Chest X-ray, AP view. Patient: 68 years old, sex M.
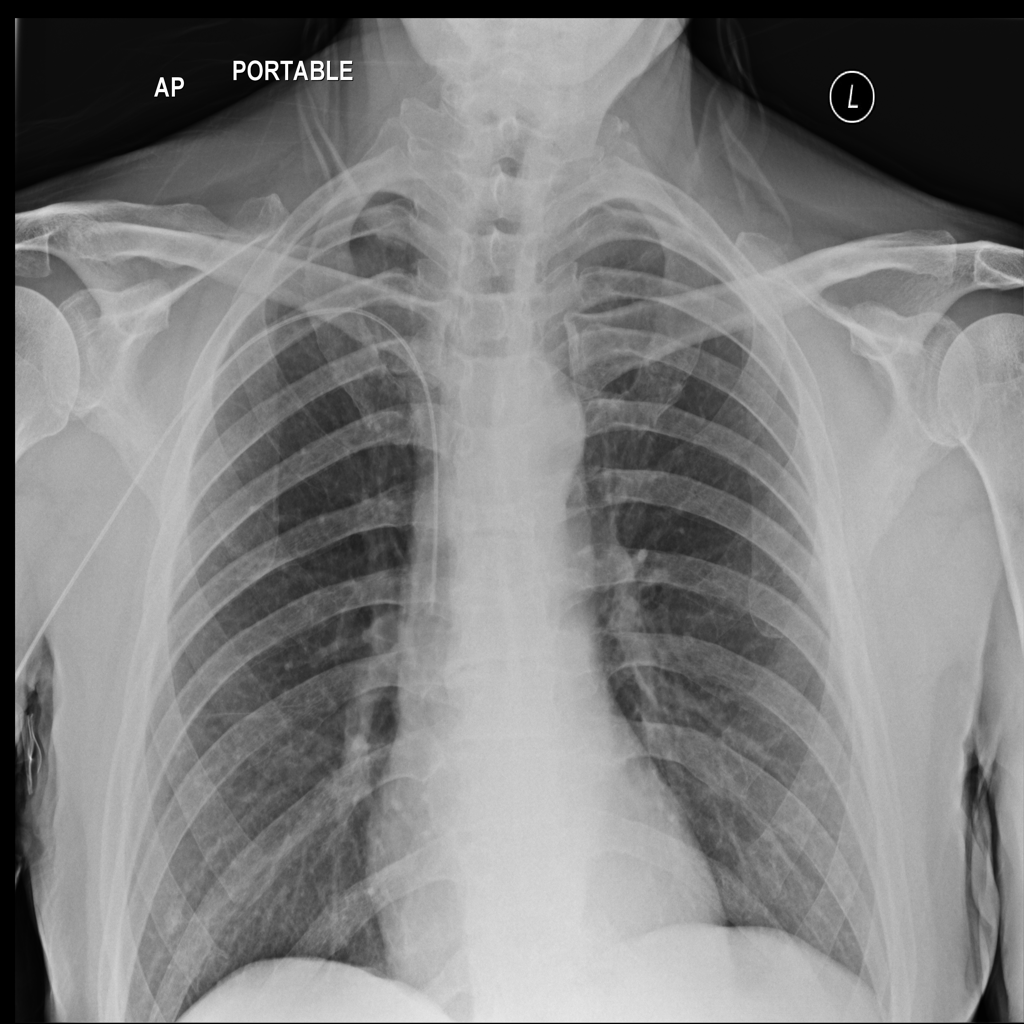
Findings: No Finding